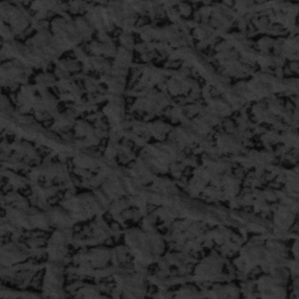
Label: frost